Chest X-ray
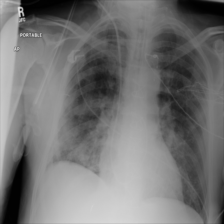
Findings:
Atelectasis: negative
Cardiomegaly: negative
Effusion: negative
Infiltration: positive
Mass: negative
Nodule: negative
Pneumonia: positive
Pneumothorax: negative
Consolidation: positive
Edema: positive
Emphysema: negative
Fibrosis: negative
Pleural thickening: negative
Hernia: negative